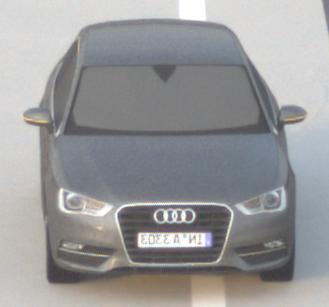
Make: Audi
Model: A3 1.2 TFSI
Detailed model: A3 (8V)
Model produced from: 2013/02
Model produced until: 2014/05
Doors: 3
Color: gray
Road condition: dry road
Daytime: sunrise or sunset
Contrast: low contrast